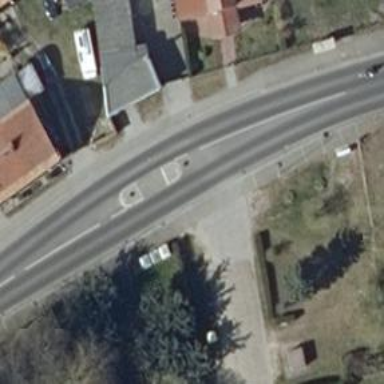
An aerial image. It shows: Traffic calming island.